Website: walmart
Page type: address-validator
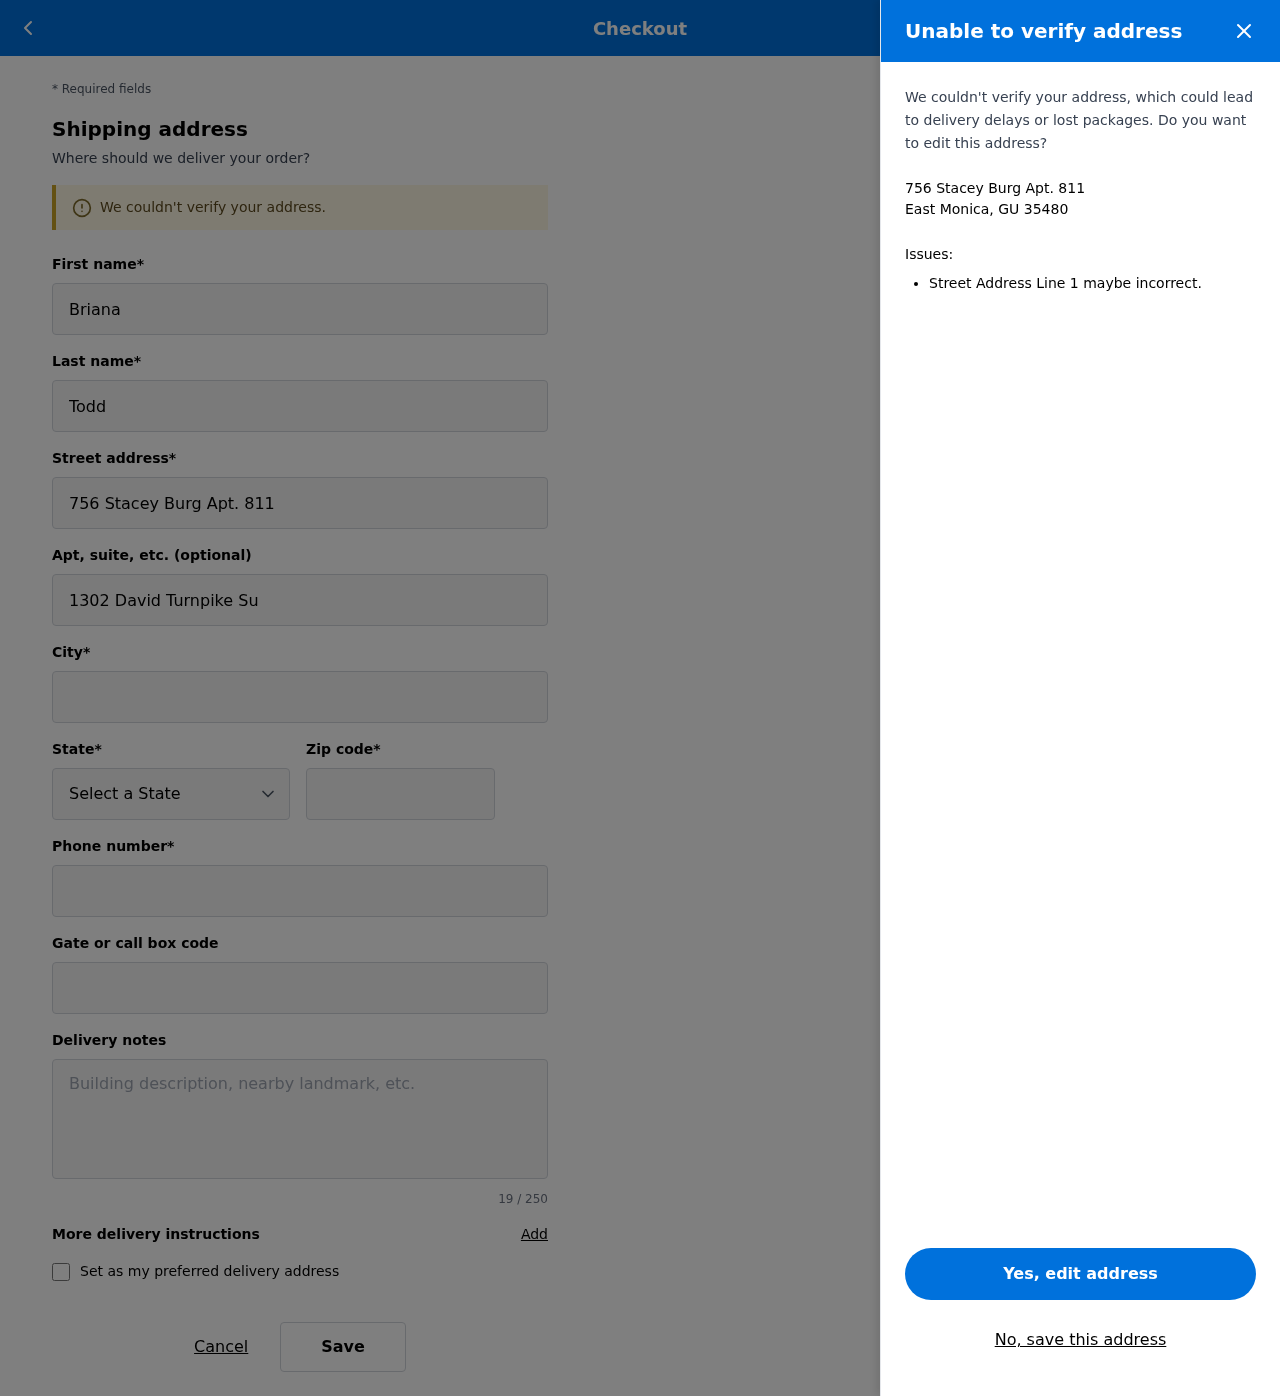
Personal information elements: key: PII_CITY_STATE_ZIP
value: East Monica, GU 35480
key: PII_DELIVERY_INSTRUCTIONS
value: Leave at back porch
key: PII_STATE_ABBR
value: GU
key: PII_STREET
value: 756 Stacey Burg Apt. 811
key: PII_FIRSTNAME
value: Briana
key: PII_LASTNAME
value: Todd
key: PII_STREET2
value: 1302 David Turnpike Suite 899
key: PII_CITY
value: East Monica
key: PII_POSTCODE
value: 35480
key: PII_PHONE
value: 3366231243
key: PII_SECURITY_CODE
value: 9085